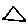
Label: triangle